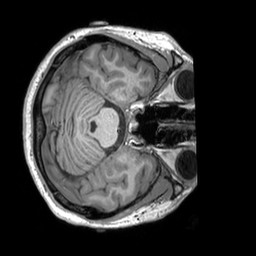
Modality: T1w
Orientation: axial
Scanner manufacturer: siemens
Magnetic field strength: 3 T
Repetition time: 2.53 s
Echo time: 0.00298 s